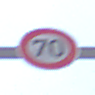
Verkehrszeichen: Geschwindigkeit70
Umgebung: Outdoor, Nature
Tageszeit: Midday
Wetter: PartlyCloudy
Licht: Natural
Jahreszeit: NotSpecified
Kontrast: HighContrast